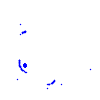
Particle: proton